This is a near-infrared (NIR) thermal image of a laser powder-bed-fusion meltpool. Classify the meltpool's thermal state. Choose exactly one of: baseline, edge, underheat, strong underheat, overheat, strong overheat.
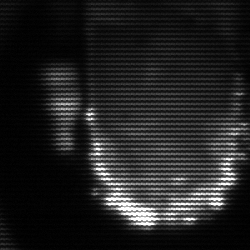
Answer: baseline